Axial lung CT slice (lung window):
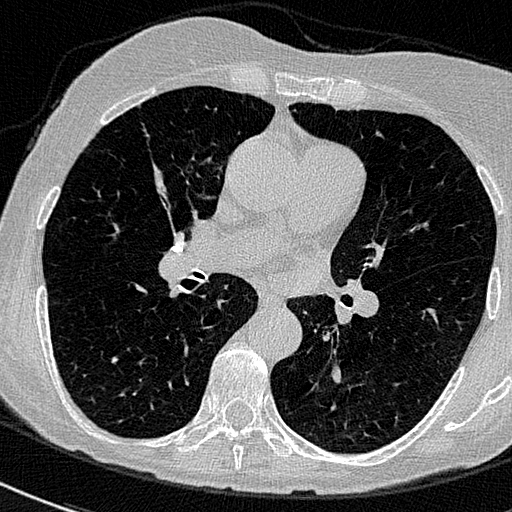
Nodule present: no